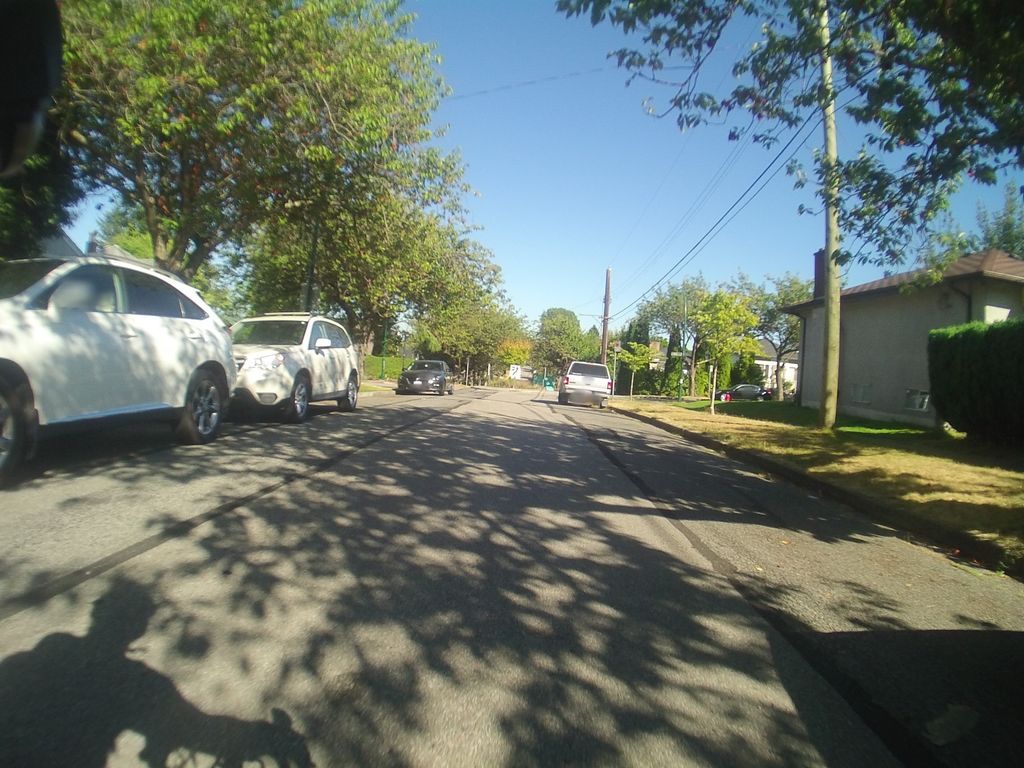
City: vancouver